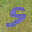
Label: 5